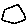
Label: hexagon